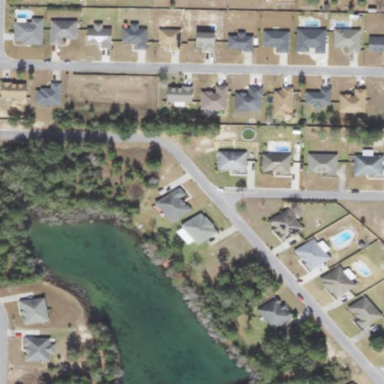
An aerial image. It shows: Residential area consisting of single-family homes.